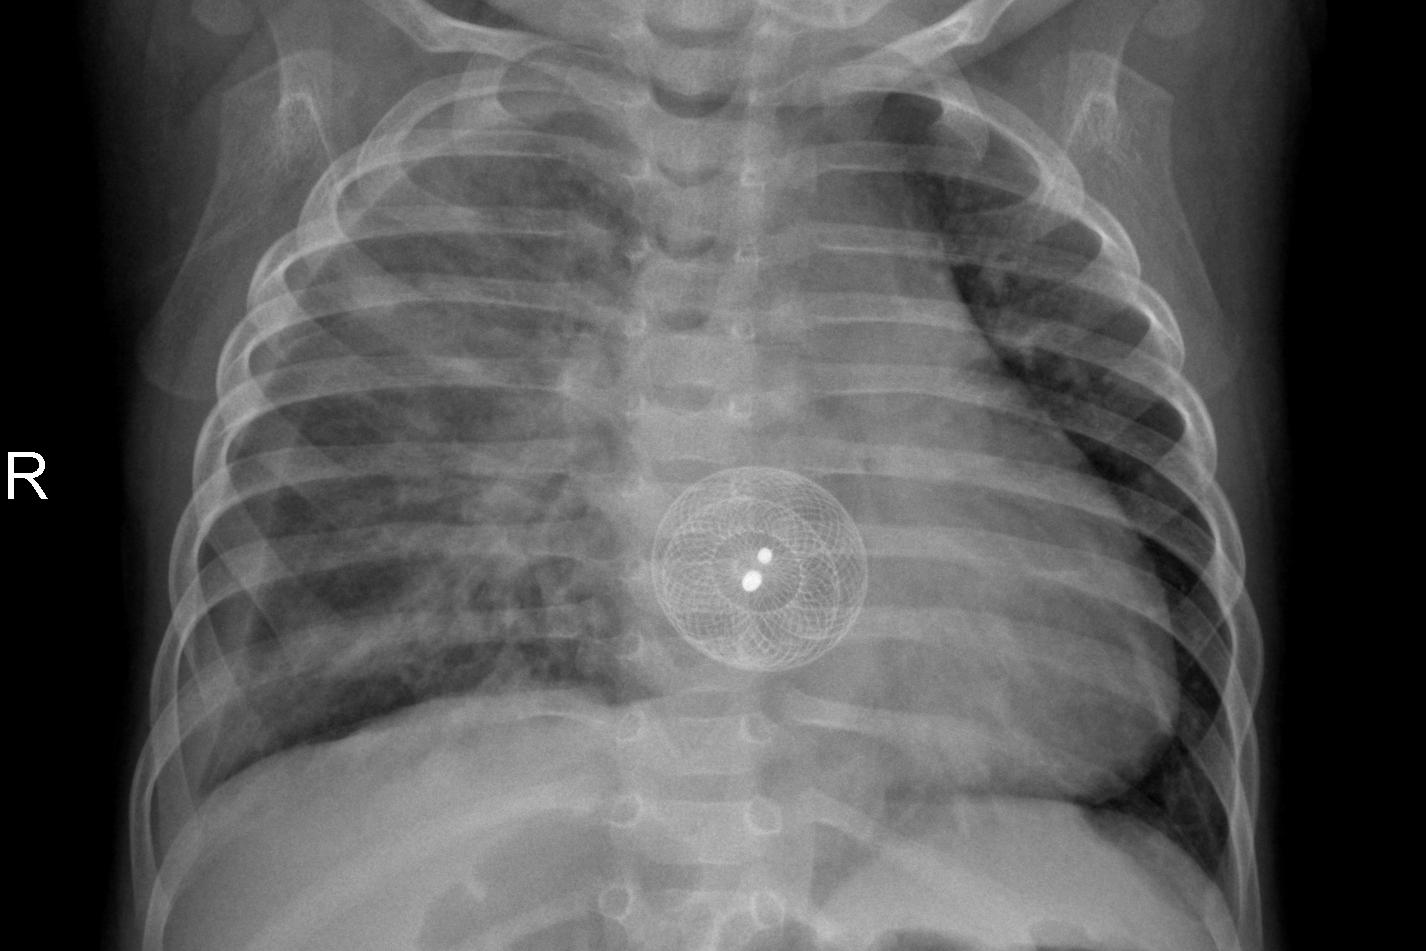
Diagnosis: PNEUMONIA